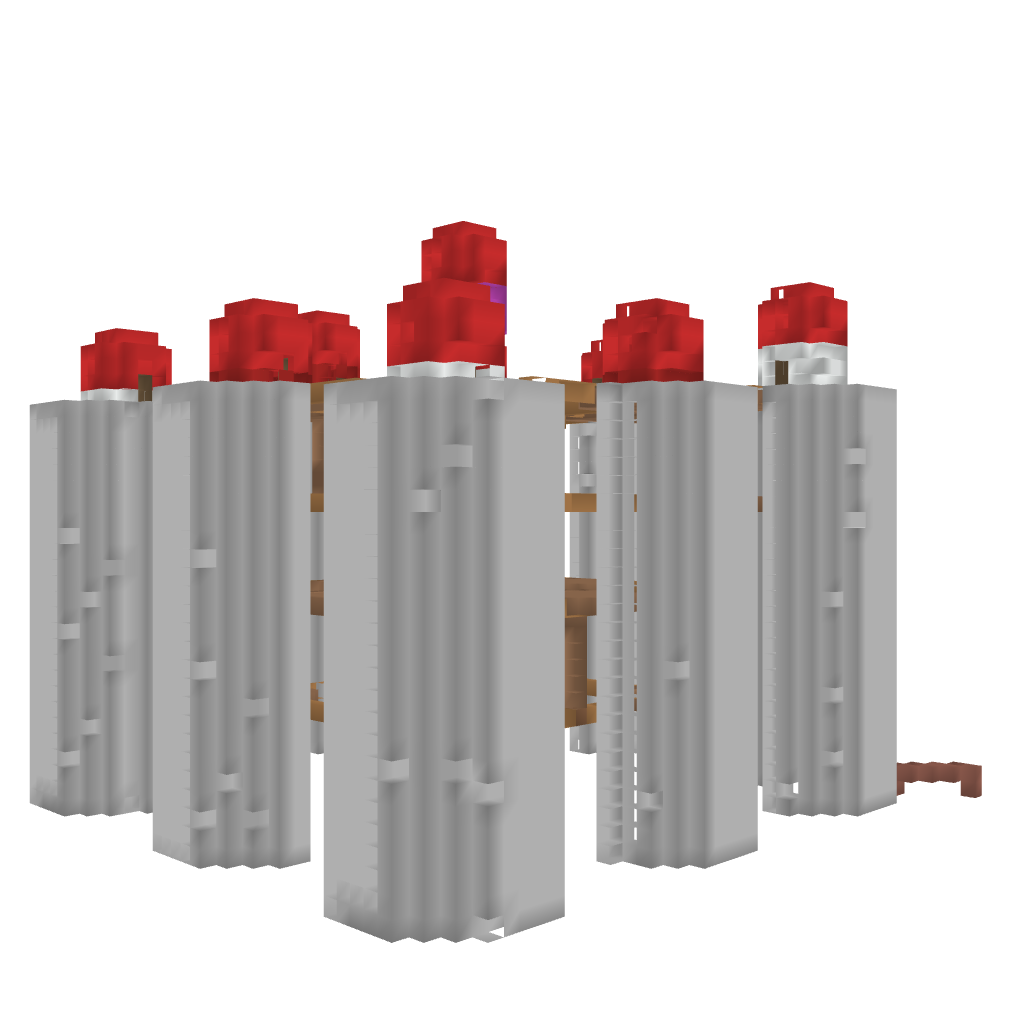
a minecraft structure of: Shroom City